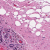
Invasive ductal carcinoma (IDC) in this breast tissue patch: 0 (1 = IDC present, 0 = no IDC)